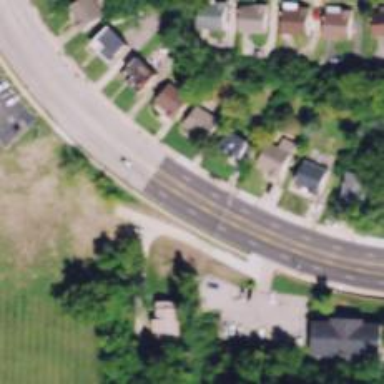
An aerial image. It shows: Secondary road with sidewalk on the left.